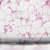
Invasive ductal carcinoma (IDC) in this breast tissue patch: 0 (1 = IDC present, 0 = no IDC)